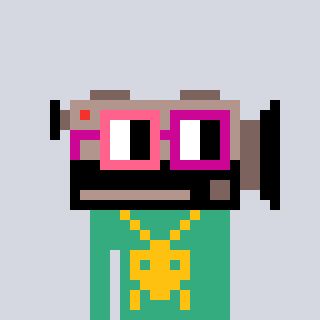
a pixel art character with square pink and red glasses, a camcorder-shaped head and a teal-colored body on a cool background